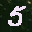
Label: 5